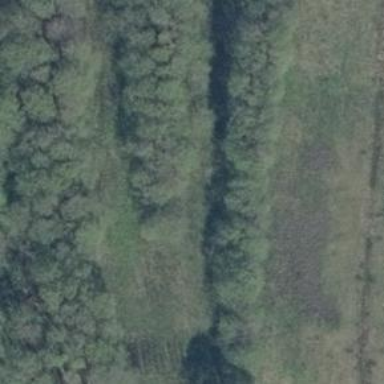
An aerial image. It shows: Mixed leaf-type row of trees.